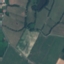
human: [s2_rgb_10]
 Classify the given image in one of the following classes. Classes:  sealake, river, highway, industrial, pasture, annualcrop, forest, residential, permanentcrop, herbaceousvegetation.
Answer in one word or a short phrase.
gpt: Pasture